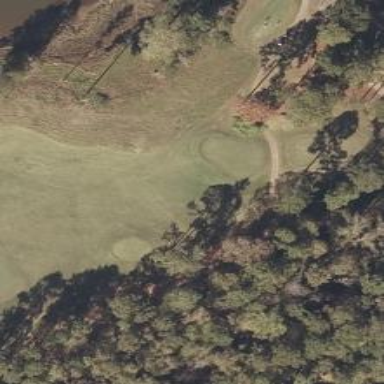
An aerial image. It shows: Golf tee.